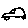
Label: car